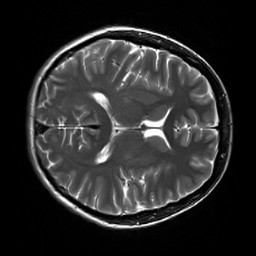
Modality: T2w
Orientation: axial
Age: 33
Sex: female
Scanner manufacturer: siemens
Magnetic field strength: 3 T
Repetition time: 7 s
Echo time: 0.09 s